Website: macys
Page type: customer-info-address
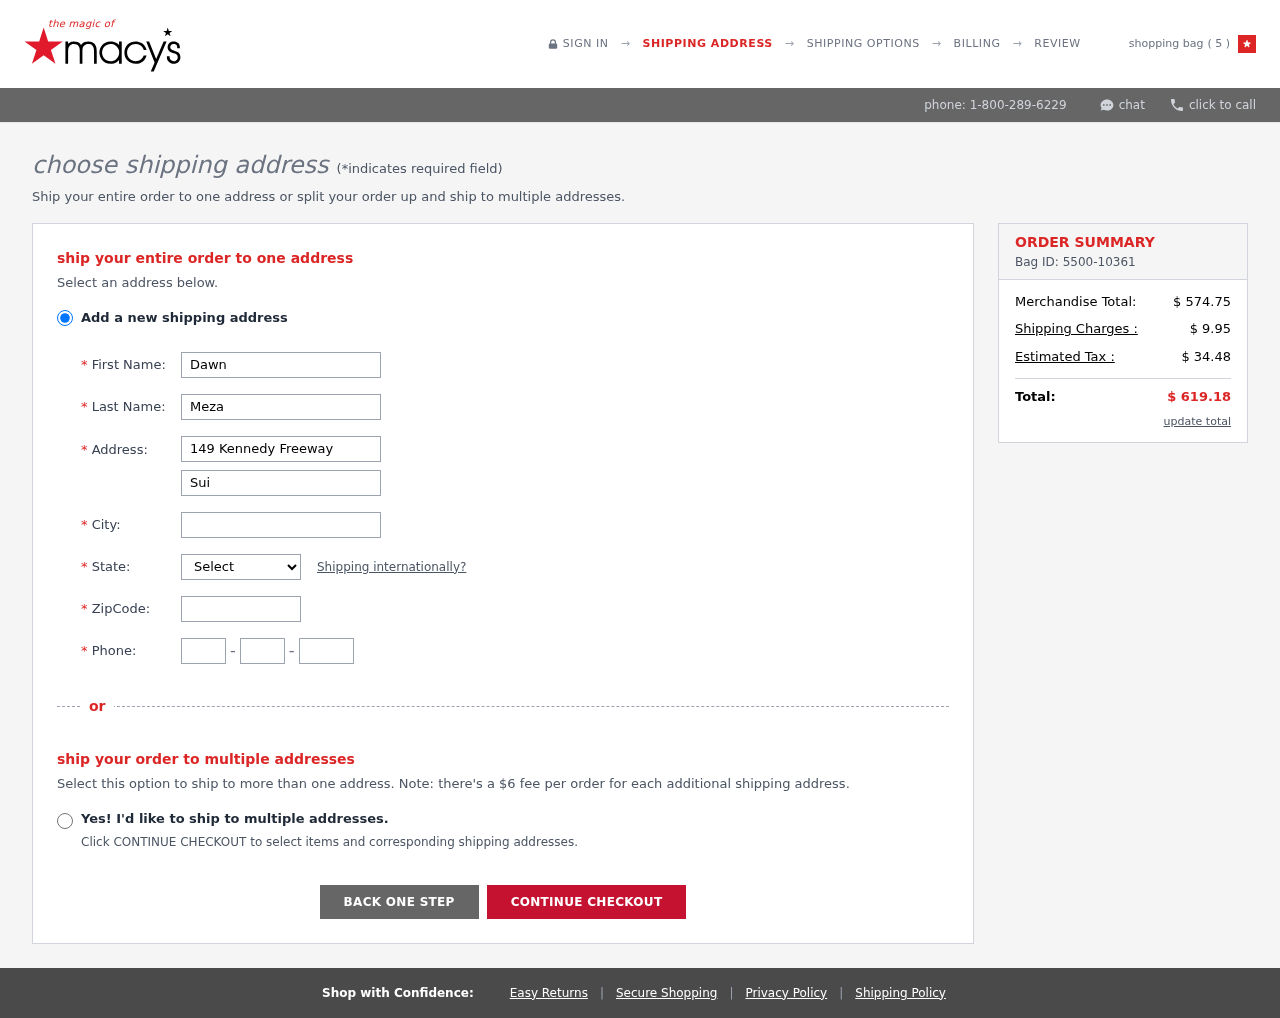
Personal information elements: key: PII_CITY
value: North Thomasshire
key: PII_FIRSTNAME
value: Dawn
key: PII_LASTNAME
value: Meza
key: PII_PHONE_AREA
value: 466
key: PII_PHONE_PREFIX
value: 653
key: PII_PHONE_SUFFIX
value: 4084
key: PII_POSTCODE
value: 30314
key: PII_STATE_ABBR
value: LA
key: PII_STREET
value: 149 Kennedy Freeway
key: PII_STREET2
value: Suite 735
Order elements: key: ORDER_NUM_ITEMS
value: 5
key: ORDER_ID
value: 5500-10361
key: ORDER_SUBTOTAL
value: $ 574.75
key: ORDER_SHIPPING_COST
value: $ 9.95
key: ORDER_TAX
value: $ 34.48
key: ORDER_TOTAL
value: $ 619.18